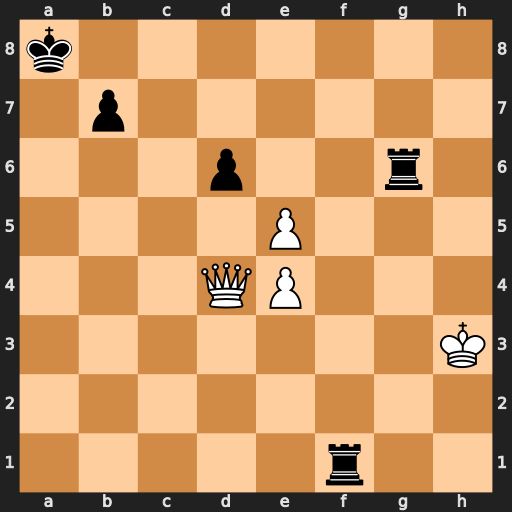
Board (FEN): k7/1p6/3p2r1/4P3/3QP3/7K/8/5r2
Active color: w
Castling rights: -
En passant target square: -
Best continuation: Qa4+ Kb8 Qe8+ Kc7 Qxg6